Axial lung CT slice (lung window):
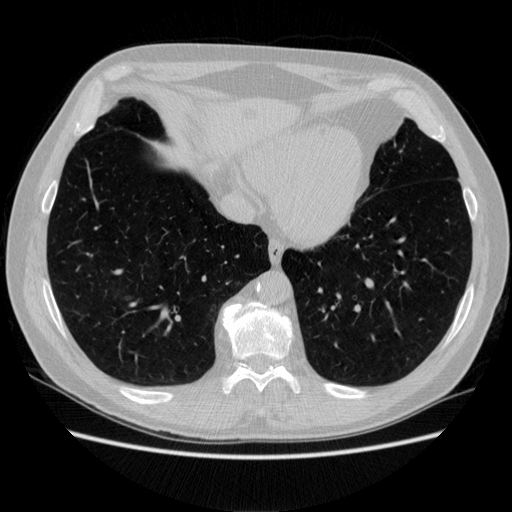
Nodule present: no